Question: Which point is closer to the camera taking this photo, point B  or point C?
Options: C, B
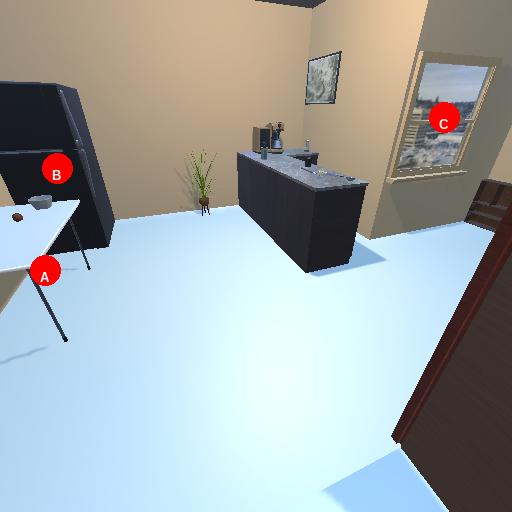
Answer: C